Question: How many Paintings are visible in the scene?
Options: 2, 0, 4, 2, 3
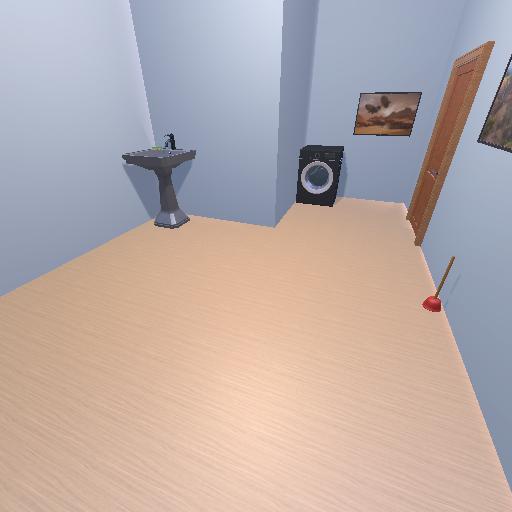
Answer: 2